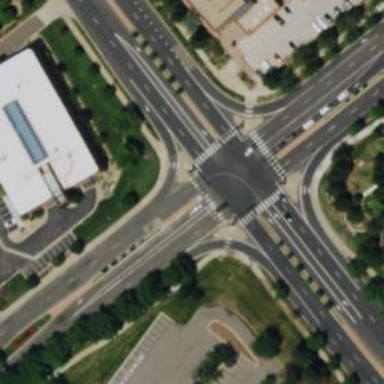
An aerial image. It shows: Marked crossing with zebra road markings.